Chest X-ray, PA view. Patient: 62 years old, sex M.
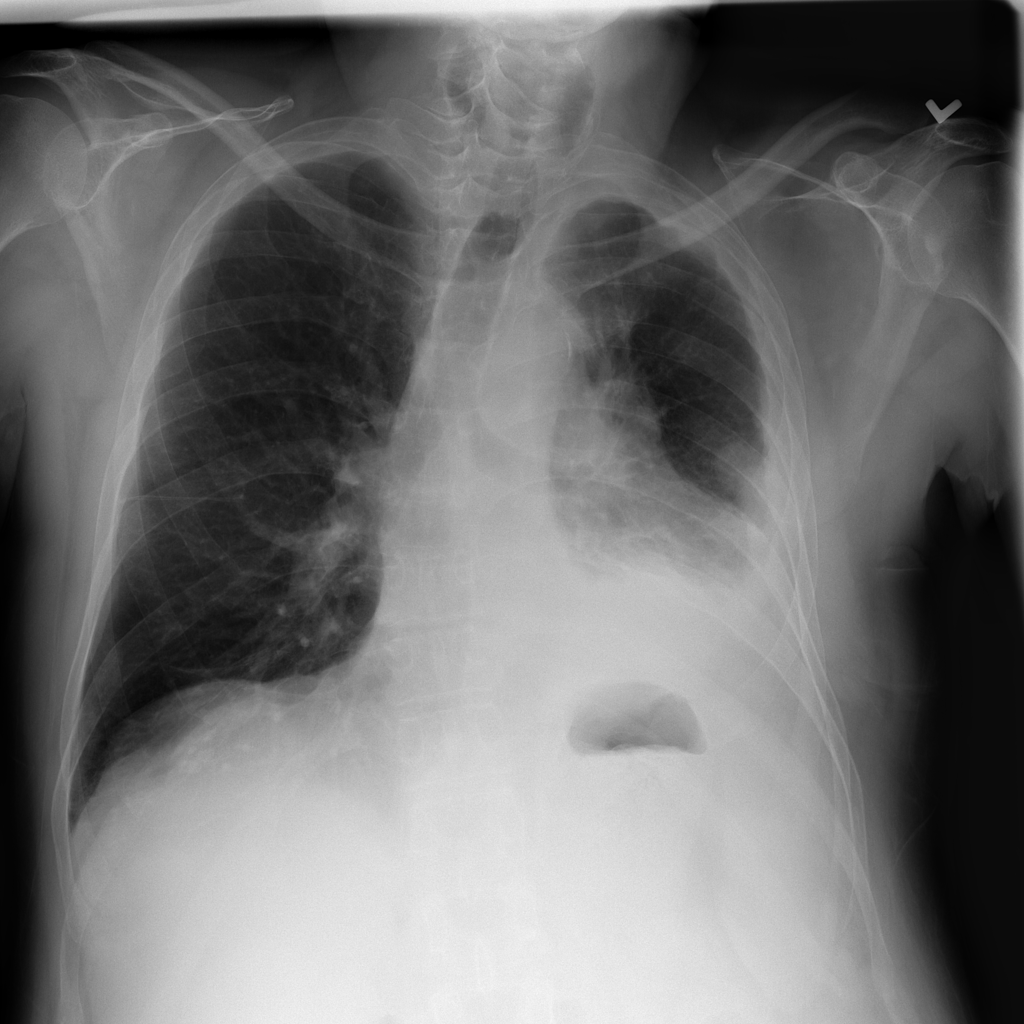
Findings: No Finding